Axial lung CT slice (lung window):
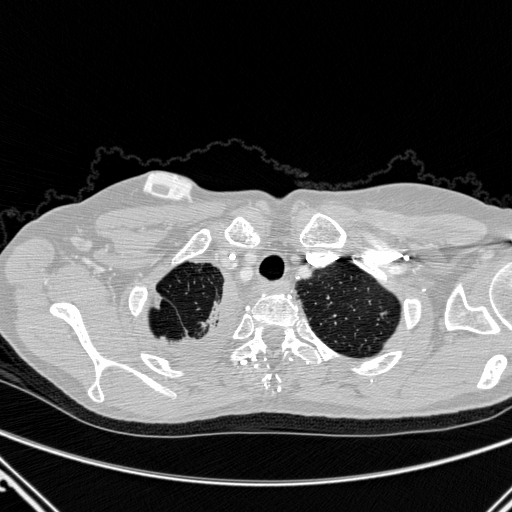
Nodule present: no